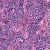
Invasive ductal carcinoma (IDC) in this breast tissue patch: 1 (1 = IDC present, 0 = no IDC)